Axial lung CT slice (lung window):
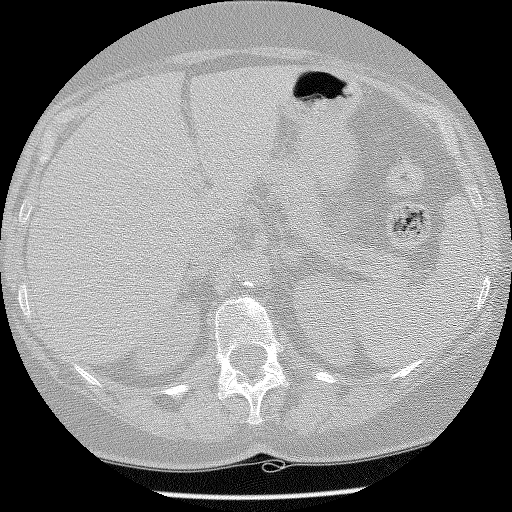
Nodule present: no